Question: I'm trying to map two tables in one Entities as these tables is really one entity.
I've tried llblgen and Visual NHibernate without any success as both designers
Visual NHibernate can't see one to one relationship, however I've implemented it.
Maybe my database schema didn't satisfy all requirements for such inheritance implementation.
However I thought that all I need is to have one to one relationship to make this type of inheritance.
Maybe some of you guys have already tried it?
Edit: Adding tables picture

I want my following class
'''
public class Expense {
public int Id {get; set;}
public int Type {get; set;}
public decimal Amount {get; set;}
public string SomeAdditionalInfo {get; set;}
}
'''
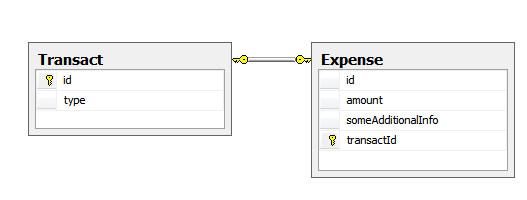
Answer: You're going to want to take a look at the Hibernate documentation for inheritance mapping, specifically the table-per-hierarchy model. You say you can make Transact abstract and have Expense inherit from it, so I think this should solve your problem if I understand it correctly.
<URL>
Alternatively, if you don't want to use the table-per-hierarchy method, there's a couple other ways you could achieve your goal outlined in that link.